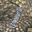
Label: 1